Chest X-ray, PA view. Patient: 49 years old, sex M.
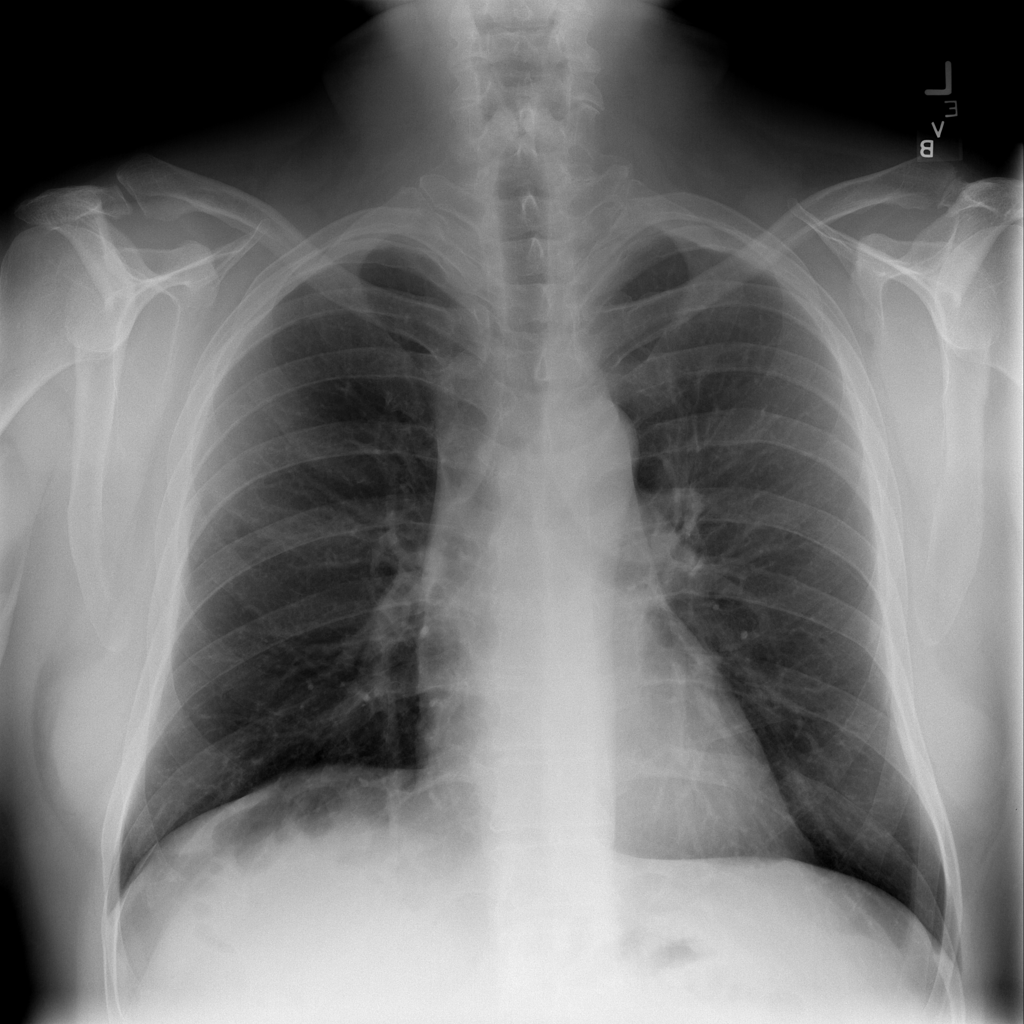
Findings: No Finding